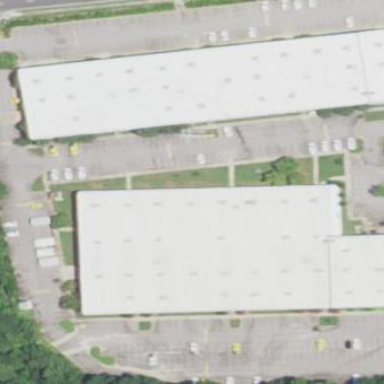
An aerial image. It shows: Commercial building.